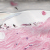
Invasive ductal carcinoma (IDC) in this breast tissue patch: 0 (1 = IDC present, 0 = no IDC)